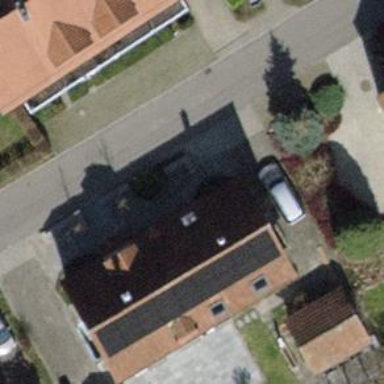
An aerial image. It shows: House with gabled roof oriented along the length of the building.